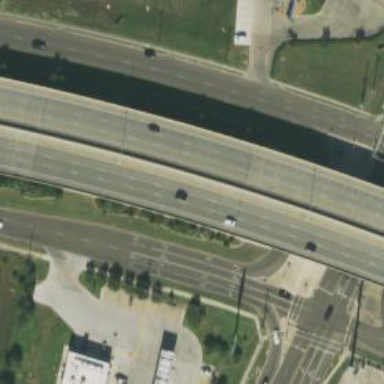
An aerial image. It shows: Motorway bridge.